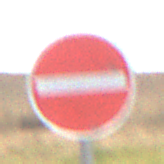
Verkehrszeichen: VerbotDerEinfahrt
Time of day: MorningAfternoon
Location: Outdoor (Nature)
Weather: Overcast
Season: NotSpecified
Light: Natural